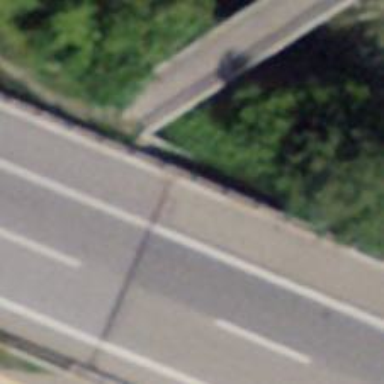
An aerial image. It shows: Set of steps on the road.